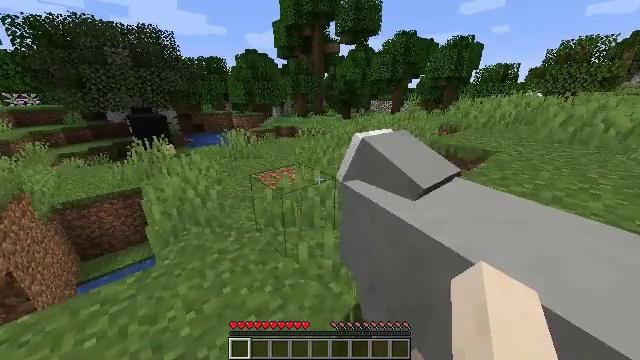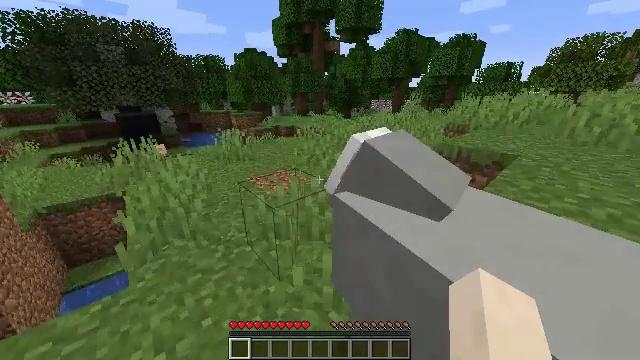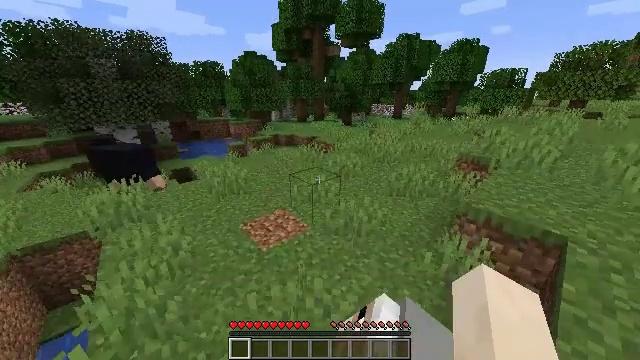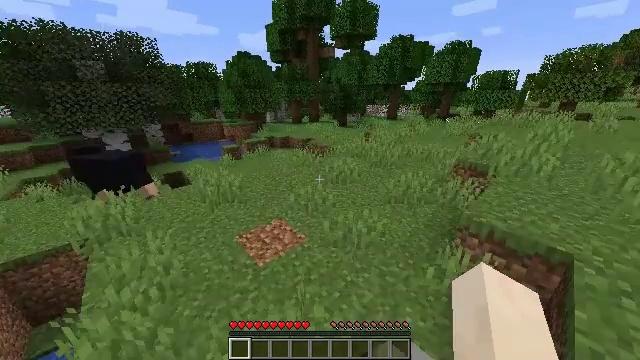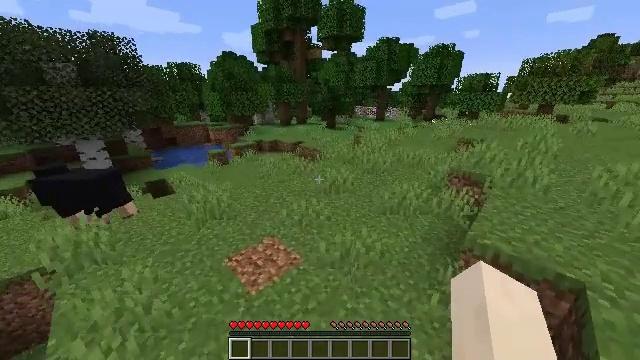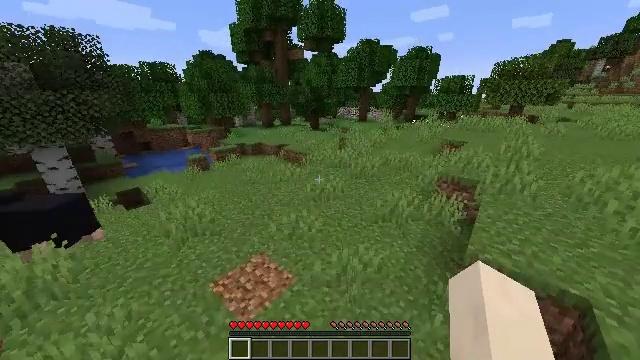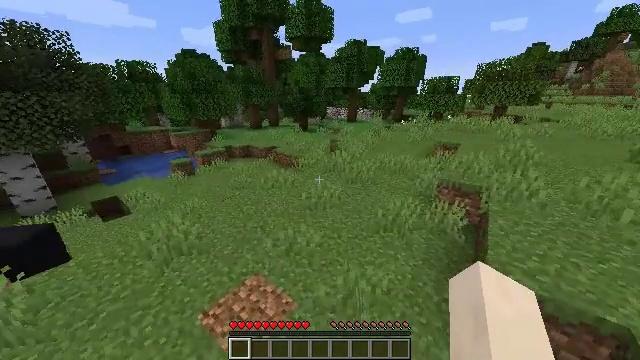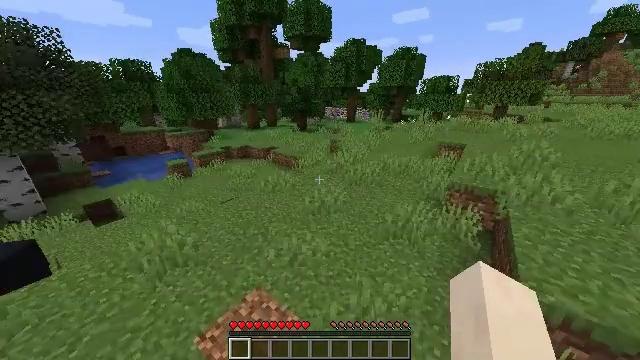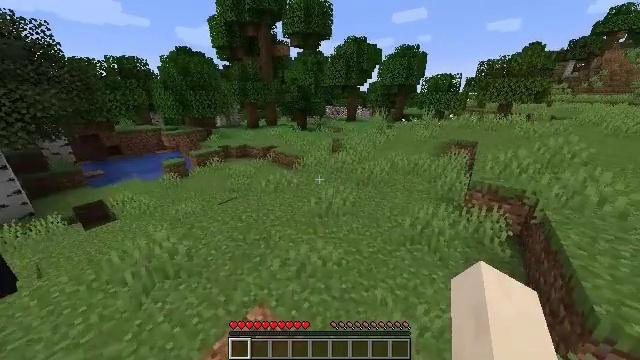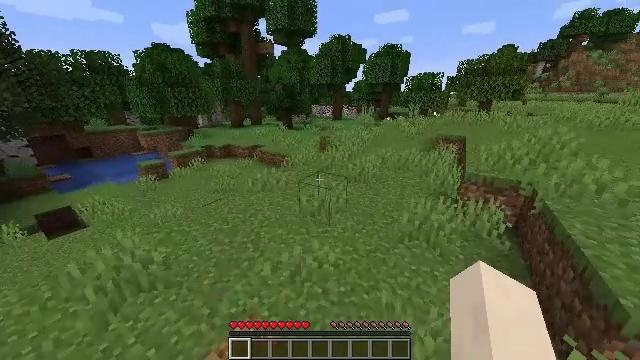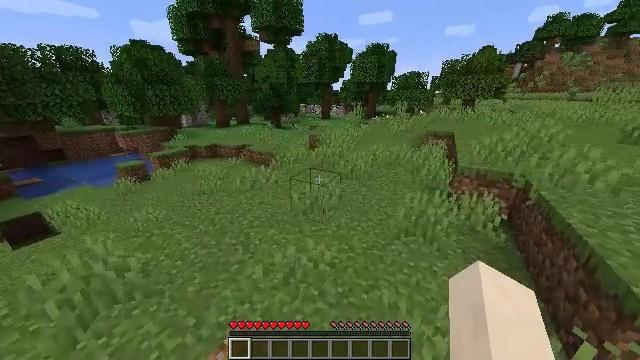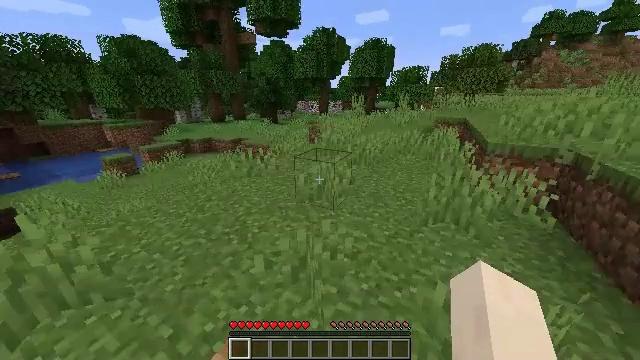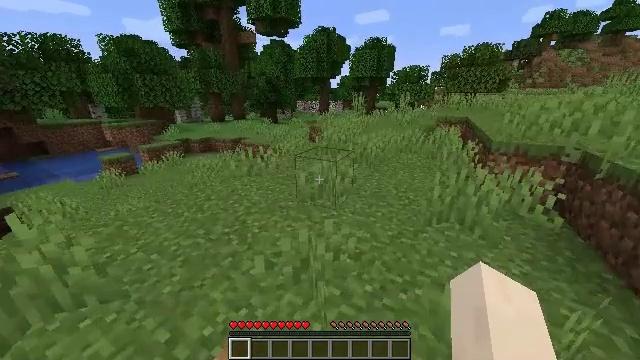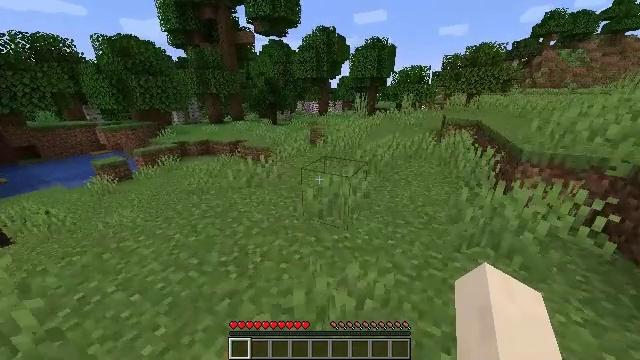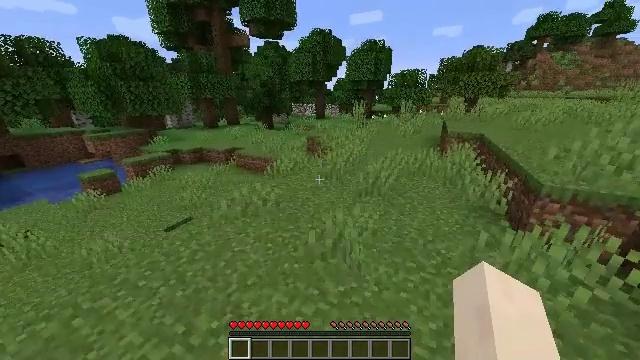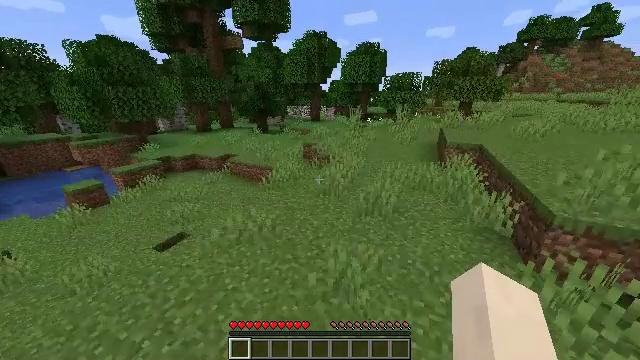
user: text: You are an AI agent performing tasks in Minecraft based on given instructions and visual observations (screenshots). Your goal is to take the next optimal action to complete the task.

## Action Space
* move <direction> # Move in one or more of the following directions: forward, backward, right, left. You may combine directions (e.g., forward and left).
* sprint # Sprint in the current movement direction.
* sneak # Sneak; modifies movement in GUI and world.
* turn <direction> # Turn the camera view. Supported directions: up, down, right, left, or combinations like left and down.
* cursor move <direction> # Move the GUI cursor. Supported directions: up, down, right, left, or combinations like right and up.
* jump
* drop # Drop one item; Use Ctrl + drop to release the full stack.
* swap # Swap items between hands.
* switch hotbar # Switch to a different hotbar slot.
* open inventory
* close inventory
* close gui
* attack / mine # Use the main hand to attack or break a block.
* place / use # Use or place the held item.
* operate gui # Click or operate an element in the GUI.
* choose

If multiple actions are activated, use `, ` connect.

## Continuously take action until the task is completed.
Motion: motion action
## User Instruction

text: Break the lilac plant.
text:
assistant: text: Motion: move forward, sprint, attack / mine, jump
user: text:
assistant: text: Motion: move forward, sprint, attack / mine, jump
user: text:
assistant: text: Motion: move forward, sprint, turn right, attack / mine, jump
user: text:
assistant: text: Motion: move forward, sprint, turn right, attack / mine, jump
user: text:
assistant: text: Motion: move forward, sprint, turn right, attack / mine, jump
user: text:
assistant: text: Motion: move forward, sprint, turn right, attack / mine, jump
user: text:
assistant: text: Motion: move forward, sprint, attack / mine, jump
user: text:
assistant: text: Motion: move forward, sprint, attack / mine, jump
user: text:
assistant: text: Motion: move forward, sprint, turn right, attack / mine, jump
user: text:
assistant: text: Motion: move forward, sprint, turn right, attack / mine, jump
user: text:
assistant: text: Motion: move forward, sprint, attack / mine, jump
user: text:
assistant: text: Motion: move forward, sprint, attack / mine, jump
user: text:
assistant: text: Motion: move forward, sprint, attack / mine, jump
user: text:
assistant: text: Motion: move forward, sprint, turn right, attack / mine, jump
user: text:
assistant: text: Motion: move forward, sprint, turn right, attack / mine, jump
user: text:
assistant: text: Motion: move forward, sprint, attack / mine, jump
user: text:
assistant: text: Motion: move forward, sprint, attack / mine, jump
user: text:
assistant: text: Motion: move forward, sprint, attack / mine, jump
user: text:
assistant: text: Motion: move forward, sprint, attack / mine, jump
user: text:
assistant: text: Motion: move forward and move right, sprint, attack / mine, jump
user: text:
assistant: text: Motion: move forward and move right, sprint, attack / mine, jump
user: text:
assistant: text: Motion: move forward and move right, sprint, attack / mine, jump
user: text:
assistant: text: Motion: move forward and move right, sprint, attack / mine, jump
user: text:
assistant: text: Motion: move forward and move right, sprint, attack / mine, jump
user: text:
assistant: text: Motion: move forward and move right, sprint, attack / mine, jump
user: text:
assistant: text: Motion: move forward and move right, sprint, attack / mine, jump
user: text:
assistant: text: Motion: move forward and move right, sprint, attack / mine, jump
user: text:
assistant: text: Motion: move forward and move right, sprint, attack / mine, jump
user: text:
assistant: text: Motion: move forward, sprint, attack / mine, jump
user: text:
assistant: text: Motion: move forward, sprint, attack / mine, jump